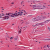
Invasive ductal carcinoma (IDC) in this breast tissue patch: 0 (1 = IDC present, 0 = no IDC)